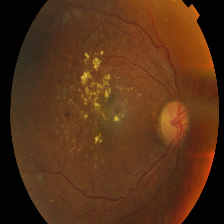
Diabetic retinopathy grade: Proliferative DR